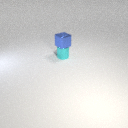
small cyan metal cylinder below small blue metal cube